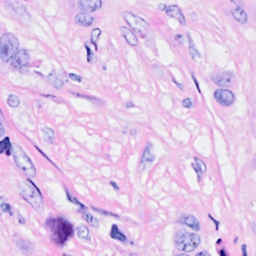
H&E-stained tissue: Breast